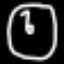
Label: clock